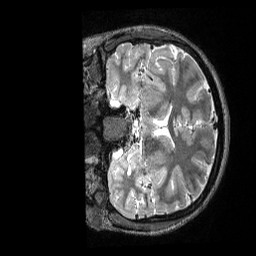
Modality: T2w
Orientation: coronal
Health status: healthy
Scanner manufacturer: siemens
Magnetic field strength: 3 T
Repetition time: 3.2 s
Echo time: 0.565 s